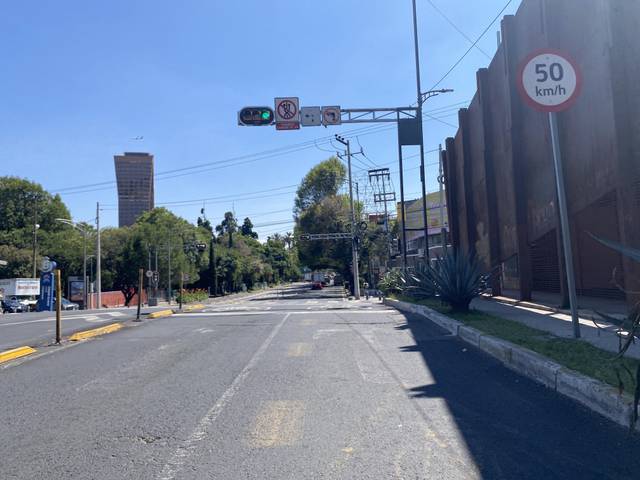
Region: Mexico
Coordinates: 19.4, -99.168